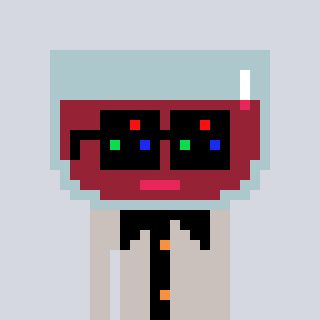
a pixel art character with square black sunglasses, a wine-shaped head and a foggrey-colored body on a cool background